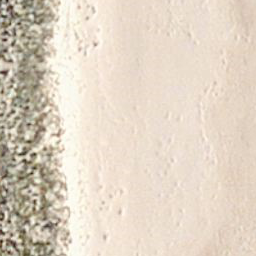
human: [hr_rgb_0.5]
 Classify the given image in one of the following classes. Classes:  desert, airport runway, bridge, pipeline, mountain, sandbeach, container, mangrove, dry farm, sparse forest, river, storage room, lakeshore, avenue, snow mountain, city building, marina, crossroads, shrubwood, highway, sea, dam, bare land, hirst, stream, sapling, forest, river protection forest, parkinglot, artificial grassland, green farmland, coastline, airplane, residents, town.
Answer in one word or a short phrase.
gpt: sandbeach